Aerial crown-view tile of a tropical tree (Barro Colorado Island, Panama), acquired 20240918:
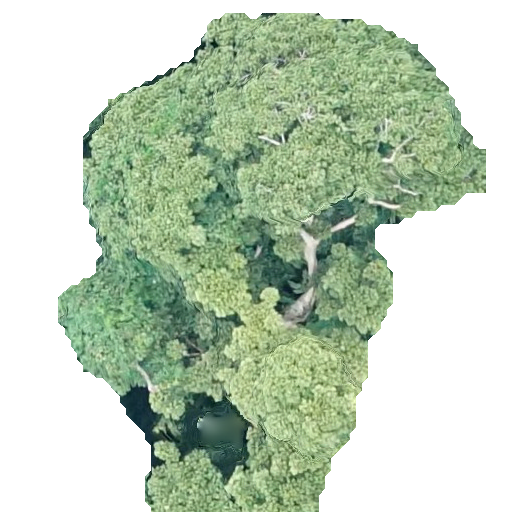
Species: Sterculia apetala
GBIF accepted scientific name: Sterculia apetala
Crown area: 223.496 m²